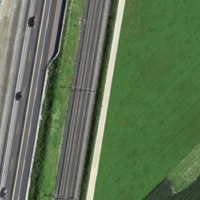
EUNIS habitat code: 57
Species observed at this site:
Accipiter nisus